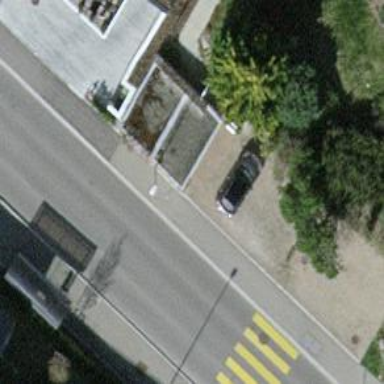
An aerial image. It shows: Platform for public transport is situated by the road.